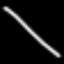
Label: line